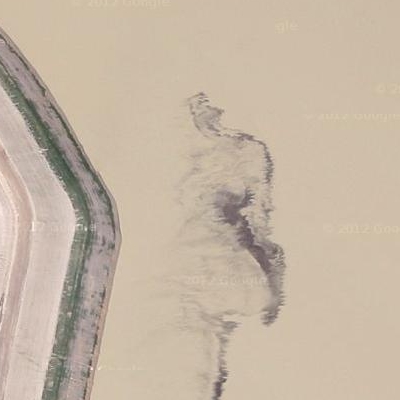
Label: RiverLake